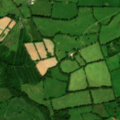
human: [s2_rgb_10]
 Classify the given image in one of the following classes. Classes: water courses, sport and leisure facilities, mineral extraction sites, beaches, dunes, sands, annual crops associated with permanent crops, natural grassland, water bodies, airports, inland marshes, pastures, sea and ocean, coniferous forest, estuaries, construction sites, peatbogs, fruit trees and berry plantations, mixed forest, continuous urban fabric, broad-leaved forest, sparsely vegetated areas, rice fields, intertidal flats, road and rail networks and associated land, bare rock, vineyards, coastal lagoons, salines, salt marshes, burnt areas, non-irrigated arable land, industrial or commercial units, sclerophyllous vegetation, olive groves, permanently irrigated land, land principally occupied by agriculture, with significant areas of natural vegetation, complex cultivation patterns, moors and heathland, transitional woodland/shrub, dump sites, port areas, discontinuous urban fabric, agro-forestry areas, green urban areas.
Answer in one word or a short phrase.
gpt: pastures, broad-leaved forest